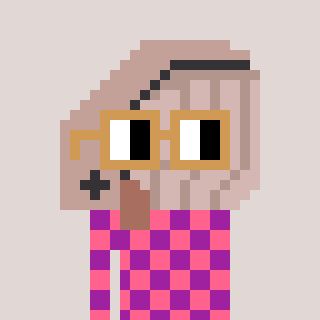
a pixel art character with square brown glasses, a whale-shaped head and a magenta-colored body on a warm background